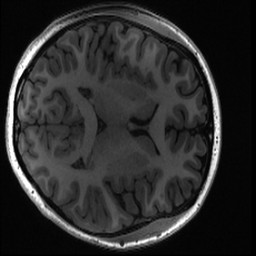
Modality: T1w
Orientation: axial
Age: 20
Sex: female